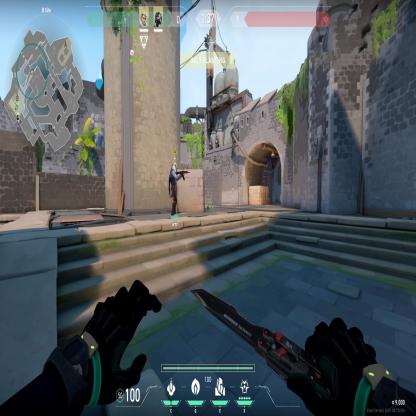
Label: teammate